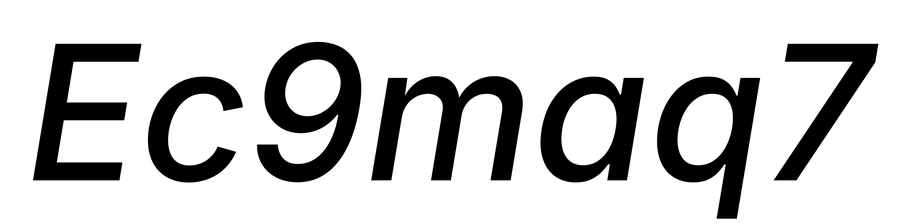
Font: Inter-Italic_Medium_Italic